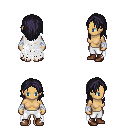
a pixel art fantasy rpg character, female body template, human, tanned skin, white tattered cape, white pants, raven long hairstyle, white cloth bandages, brown shoes, four views (front, back, left, right), 2x2 character sprite sheet, small pixel art, hard edges, no anti-aliasing